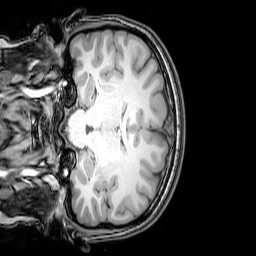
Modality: T1w
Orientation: coronal
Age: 25
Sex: female
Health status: healthy
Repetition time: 0.081 s
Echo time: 0.037 s